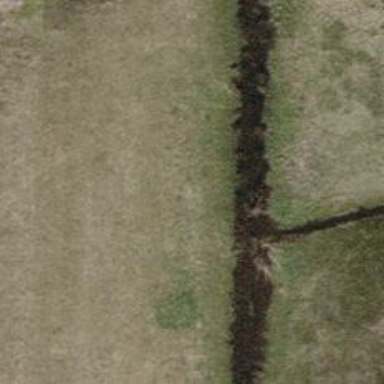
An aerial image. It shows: Ditch in the surroundings.